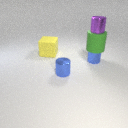
small blue metal cylinder below small purple metal cylinder